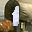
Label: 1